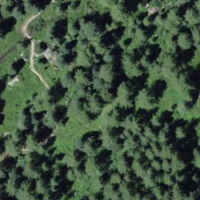
EUNIS habitat code: 43
Species observed at this site:
Arnica montana
Lonicera caerulea
Ajuga pyramidalis